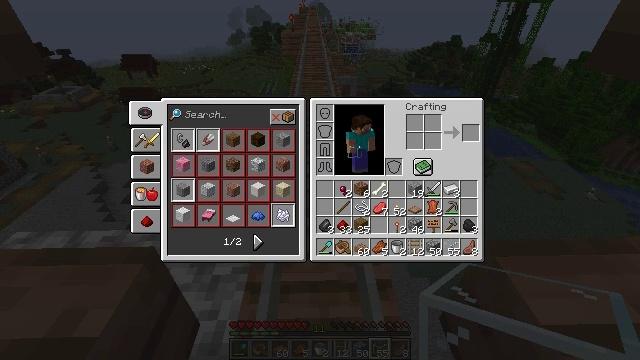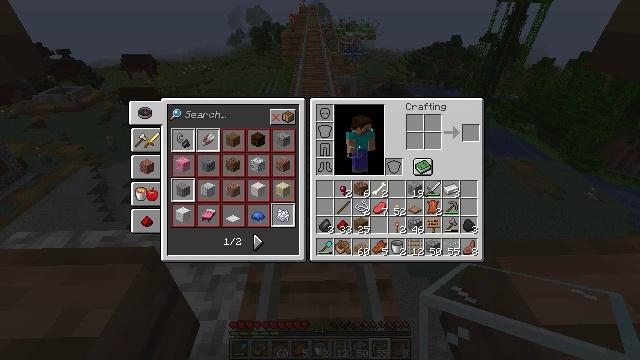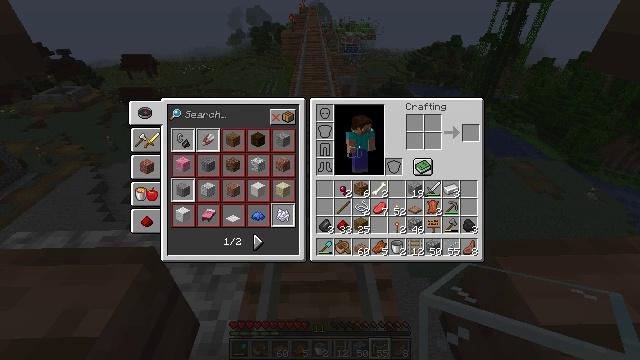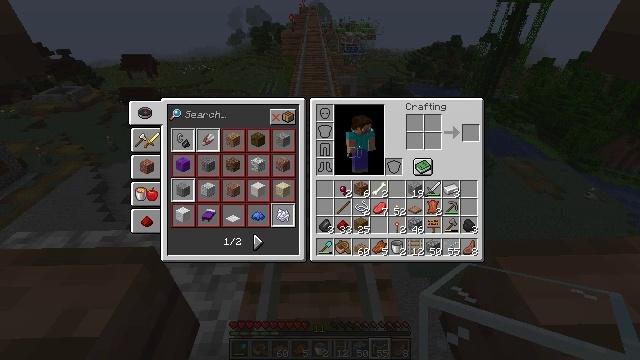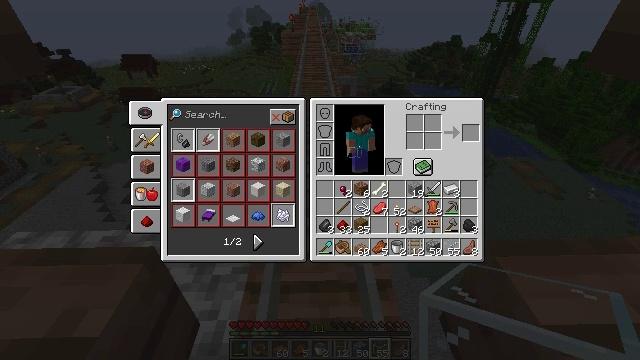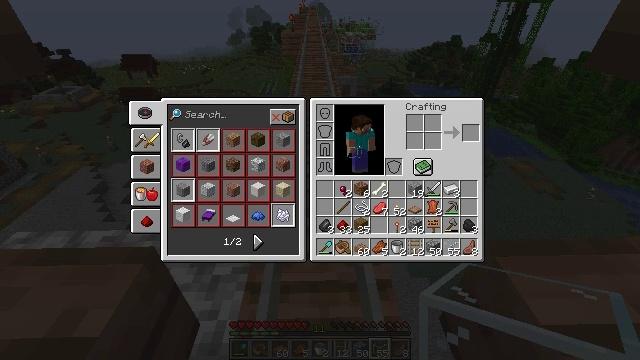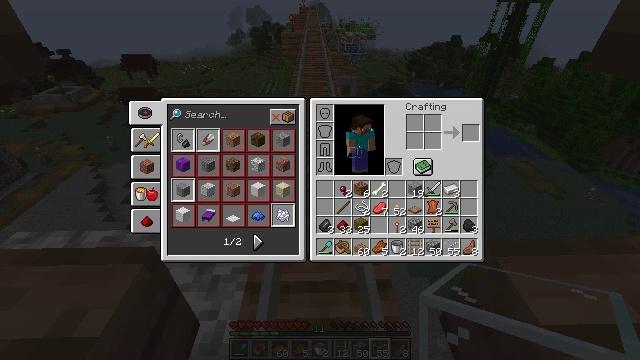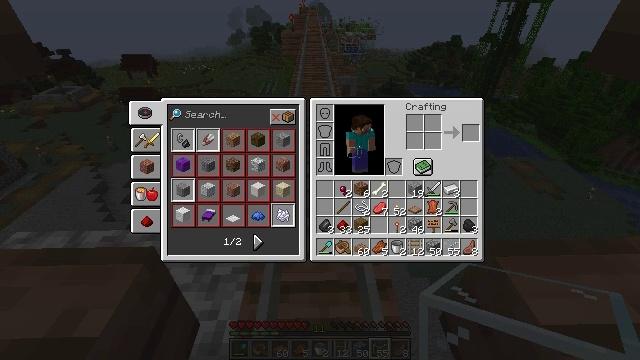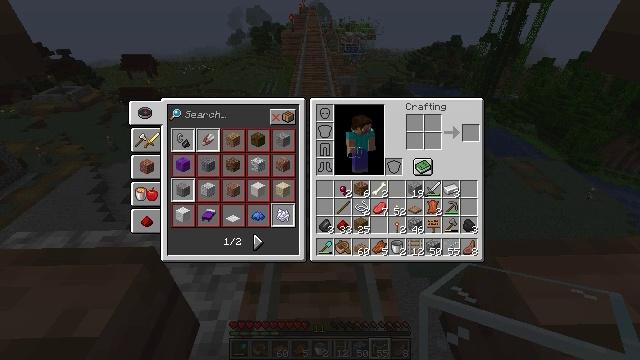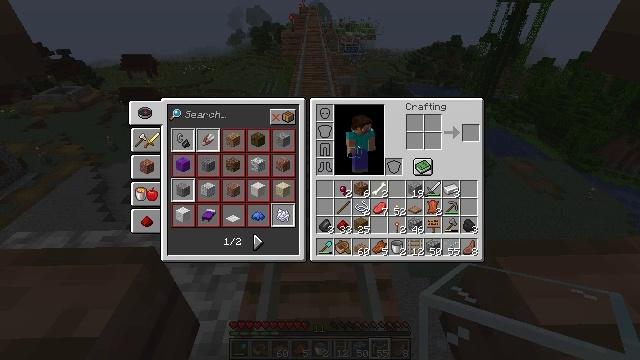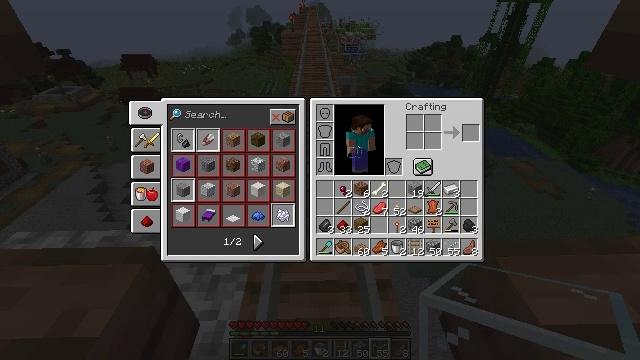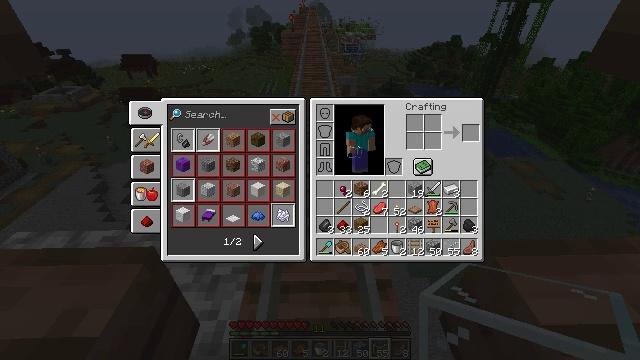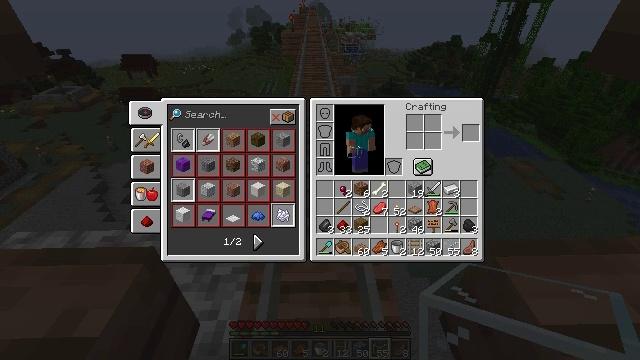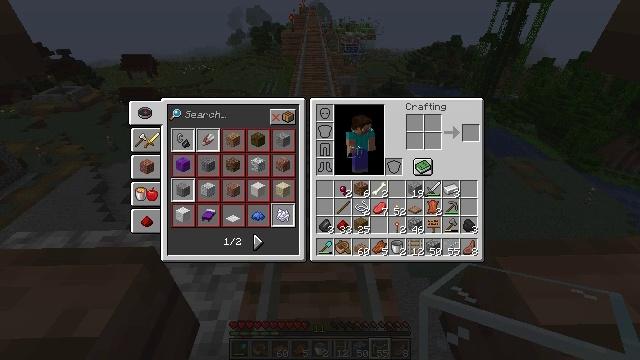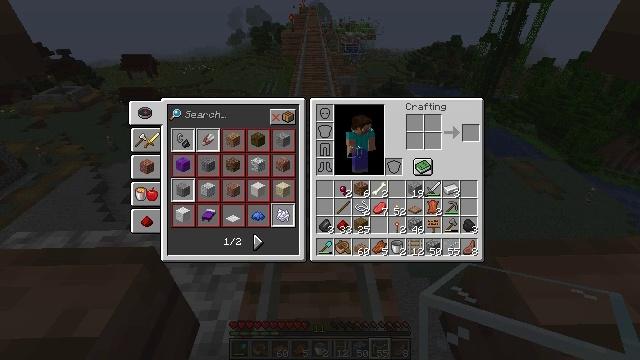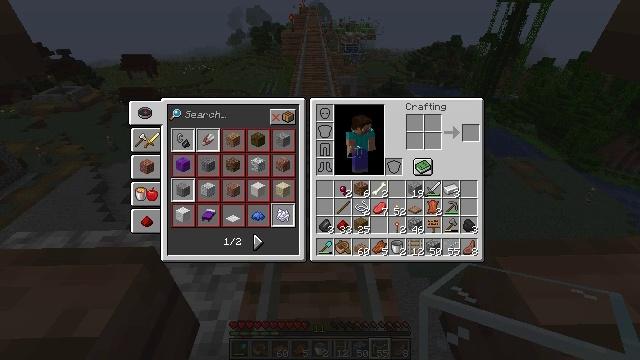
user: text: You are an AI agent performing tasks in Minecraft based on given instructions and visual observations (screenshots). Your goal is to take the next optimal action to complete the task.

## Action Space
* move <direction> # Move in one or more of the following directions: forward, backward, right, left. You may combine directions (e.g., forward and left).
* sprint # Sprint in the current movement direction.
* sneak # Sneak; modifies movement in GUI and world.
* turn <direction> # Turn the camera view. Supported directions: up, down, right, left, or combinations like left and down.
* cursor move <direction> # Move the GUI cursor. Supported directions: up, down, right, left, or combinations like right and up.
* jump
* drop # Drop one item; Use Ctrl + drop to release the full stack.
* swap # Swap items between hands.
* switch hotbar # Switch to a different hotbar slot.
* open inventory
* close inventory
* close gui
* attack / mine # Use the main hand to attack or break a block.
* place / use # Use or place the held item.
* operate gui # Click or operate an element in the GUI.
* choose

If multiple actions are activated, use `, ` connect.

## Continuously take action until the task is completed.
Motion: motion action
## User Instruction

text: Destroy the glass.
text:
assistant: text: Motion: no_op
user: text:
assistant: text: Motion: no_op
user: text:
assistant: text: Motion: no_op
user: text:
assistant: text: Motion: no_op
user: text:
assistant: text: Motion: no_op
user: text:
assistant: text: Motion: no_op
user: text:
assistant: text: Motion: no_op
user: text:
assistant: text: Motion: no_op
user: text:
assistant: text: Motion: no_op
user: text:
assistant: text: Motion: no_op
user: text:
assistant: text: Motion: no_op
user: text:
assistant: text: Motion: no_op
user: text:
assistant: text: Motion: no_op
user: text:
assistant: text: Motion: no_op
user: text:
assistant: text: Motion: no_op
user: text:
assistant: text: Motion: no_op
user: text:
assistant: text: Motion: no_op
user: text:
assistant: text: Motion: no_op
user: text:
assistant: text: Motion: no_op
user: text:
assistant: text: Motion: no_op
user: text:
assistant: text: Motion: no_op
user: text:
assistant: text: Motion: no_op
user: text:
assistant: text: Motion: no_op
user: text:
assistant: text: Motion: no_op
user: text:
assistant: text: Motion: no_op
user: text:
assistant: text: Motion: no_op
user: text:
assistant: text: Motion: no_op
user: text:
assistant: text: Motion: no_op
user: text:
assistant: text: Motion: no_op
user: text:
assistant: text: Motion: no_op